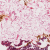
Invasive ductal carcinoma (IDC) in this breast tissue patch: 0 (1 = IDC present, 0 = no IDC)